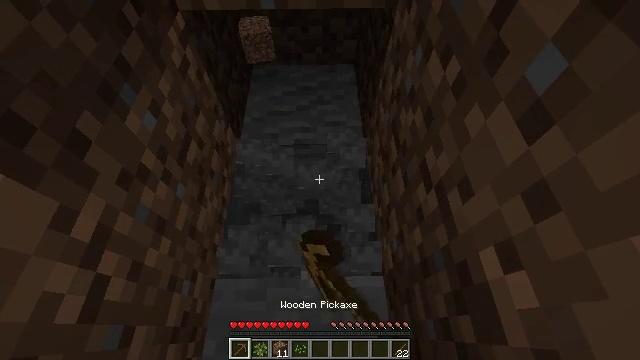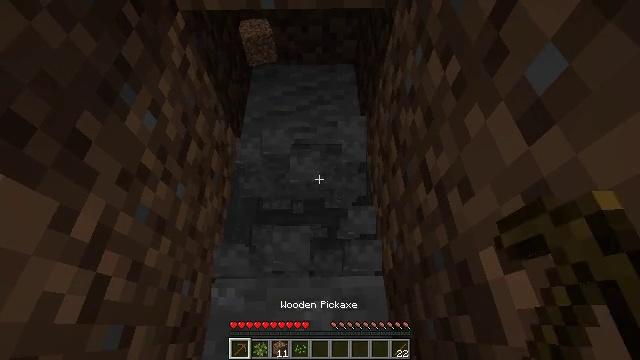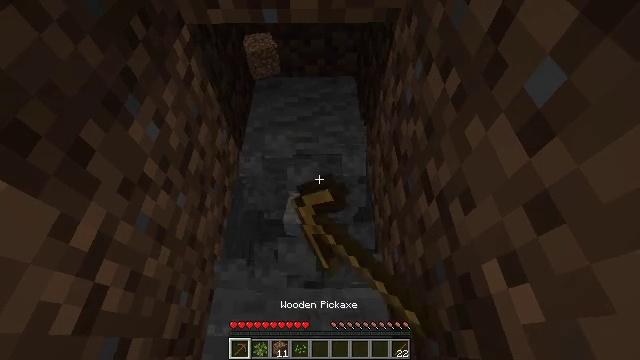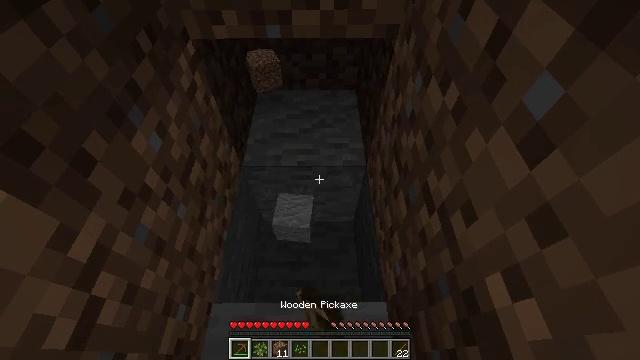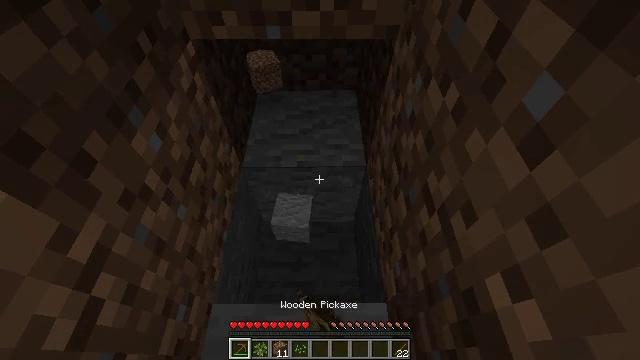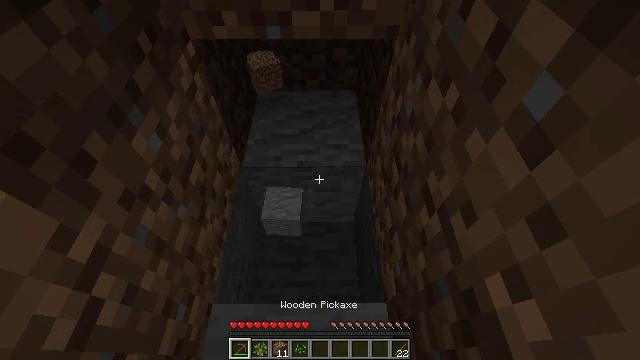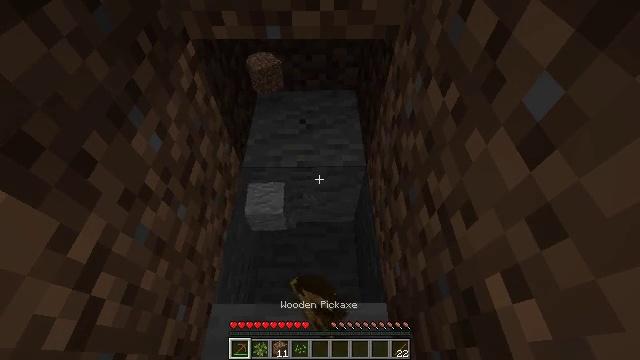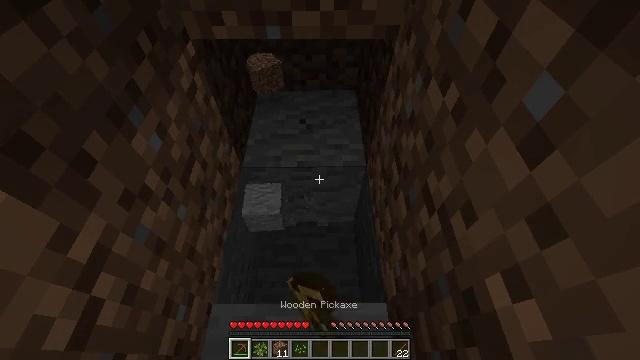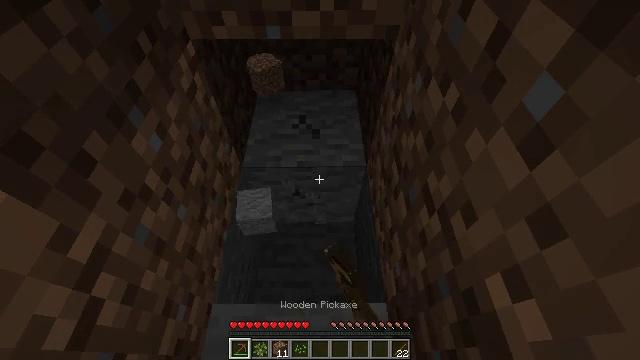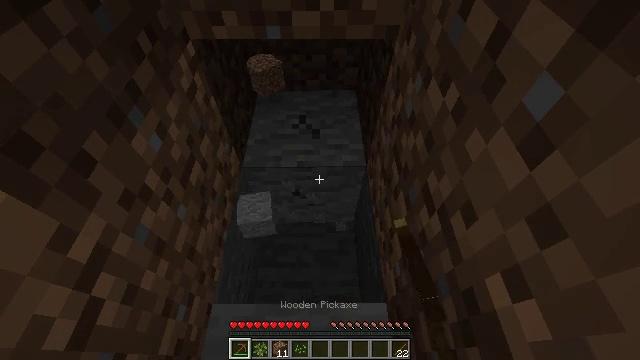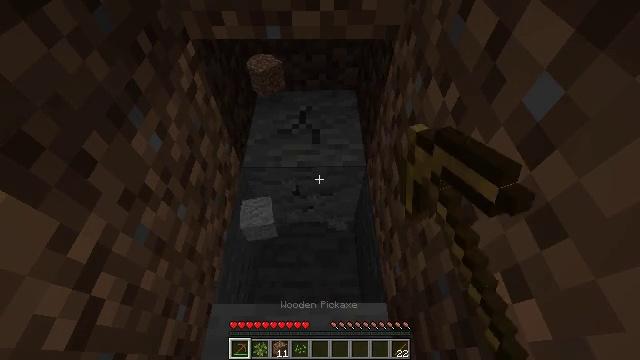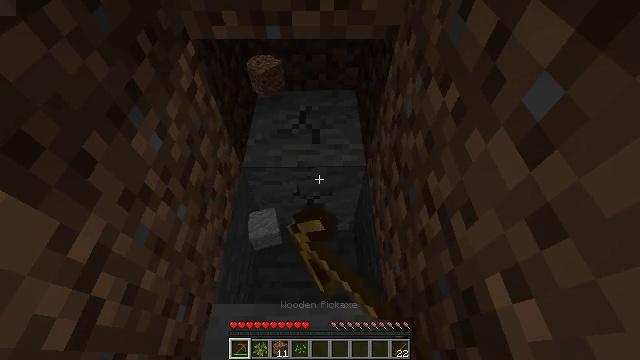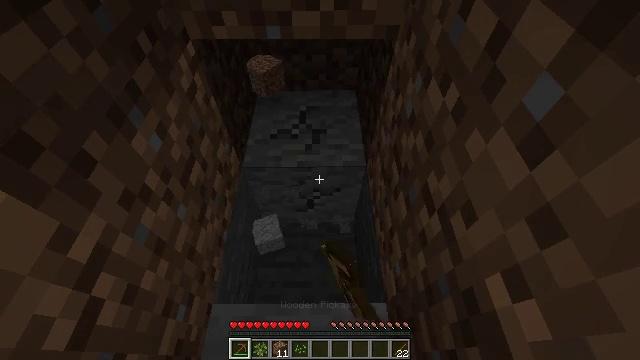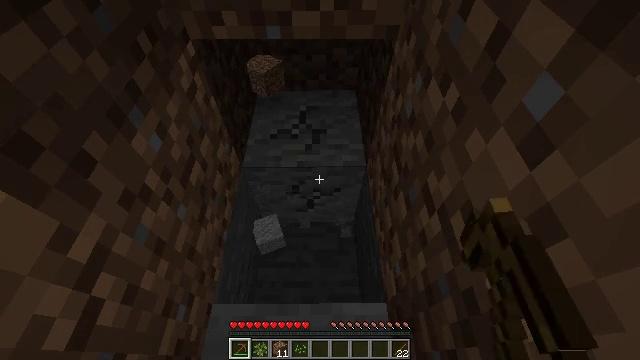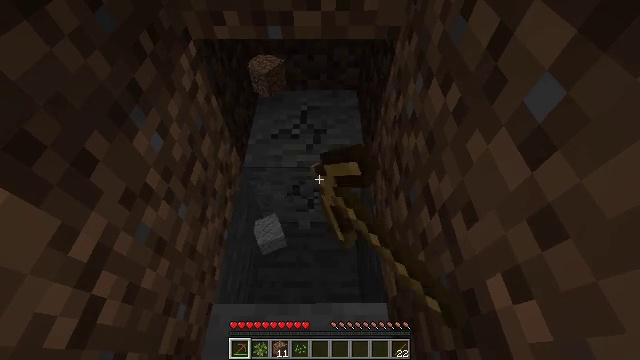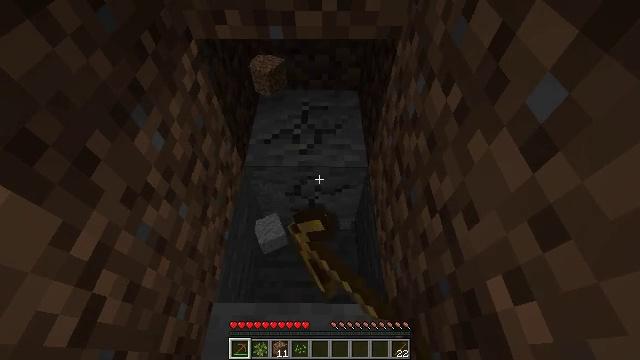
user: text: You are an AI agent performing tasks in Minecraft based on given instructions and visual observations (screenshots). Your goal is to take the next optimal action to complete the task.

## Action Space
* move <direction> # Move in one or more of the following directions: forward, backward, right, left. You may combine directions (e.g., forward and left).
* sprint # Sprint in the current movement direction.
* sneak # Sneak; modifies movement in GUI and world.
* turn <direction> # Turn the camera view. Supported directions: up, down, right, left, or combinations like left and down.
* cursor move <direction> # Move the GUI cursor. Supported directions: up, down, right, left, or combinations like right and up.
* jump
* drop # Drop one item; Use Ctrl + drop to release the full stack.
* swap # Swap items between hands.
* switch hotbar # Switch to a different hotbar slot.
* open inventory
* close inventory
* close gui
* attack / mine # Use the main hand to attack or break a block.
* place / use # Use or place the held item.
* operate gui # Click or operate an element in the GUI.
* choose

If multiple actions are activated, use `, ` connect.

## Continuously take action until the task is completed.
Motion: motion action
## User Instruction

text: Mine the andesite underground.
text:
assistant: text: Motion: attack / mine
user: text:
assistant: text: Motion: turn up, attack / mine
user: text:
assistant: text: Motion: turn up, attack / mine
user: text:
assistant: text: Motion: attack / mine
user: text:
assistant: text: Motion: attack / mine
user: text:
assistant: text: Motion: attack / mine
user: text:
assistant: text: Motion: attack / mine
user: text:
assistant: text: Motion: attack / mine
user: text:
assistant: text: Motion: attack / mine
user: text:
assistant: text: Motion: attack / mine
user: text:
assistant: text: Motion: attack / mine
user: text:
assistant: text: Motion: attack / mine
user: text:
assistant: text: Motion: attack / mine
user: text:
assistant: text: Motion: attack / mine
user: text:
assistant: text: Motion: attack / mine
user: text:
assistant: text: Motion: attack / mine
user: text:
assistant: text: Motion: attack / mine
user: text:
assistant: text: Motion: attack / mine
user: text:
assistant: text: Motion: attack / mine
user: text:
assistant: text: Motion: attack / mine
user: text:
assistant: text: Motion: attack / mine
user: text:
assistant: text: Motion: attack / mine
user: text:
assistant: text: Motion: attack / mine
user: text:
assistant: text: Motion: attack / mine
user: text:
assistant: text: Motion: attack / mine
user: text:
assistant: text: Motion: attack / mine
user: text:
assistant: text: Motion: attack / mine
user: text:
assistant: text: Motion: attack / mine
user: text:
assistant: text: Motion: attack / mine
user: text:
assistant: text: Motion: move forward, attack / mine